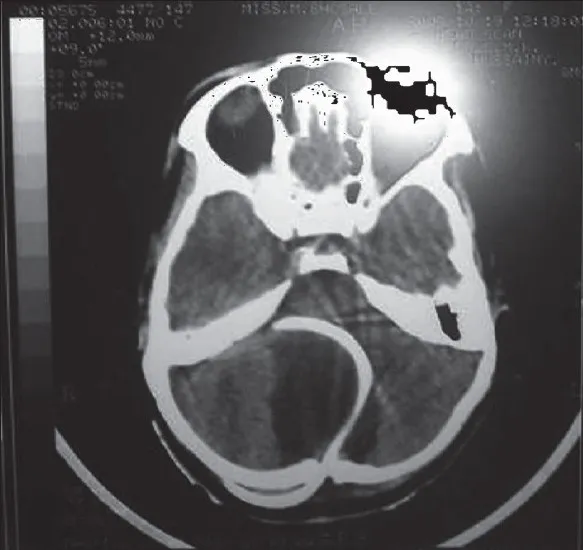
Post operative CT sacn with shunt in situ.
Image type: radiology (ct)